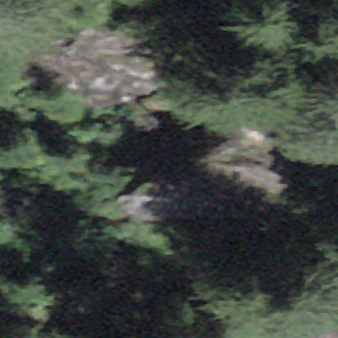
Label: bouldering_area